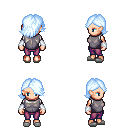
a pixel art fantasy rpg character, female body template, human, light skin, steel chest armor, magenta pants, white cyan swoop hairstyle, white cloth bracers, white slippers, four views (front, back, left, right), 2x2 character sprite sheet, small pixel art, hard edges, no anti-aliasing